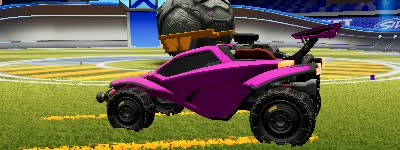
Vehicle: octane